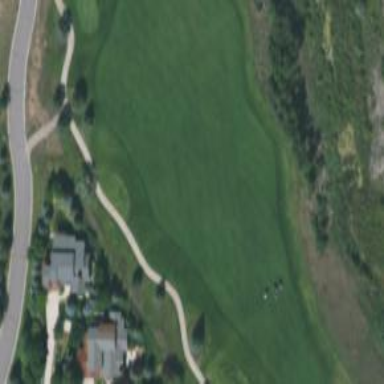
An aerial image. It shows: View of golf hole.